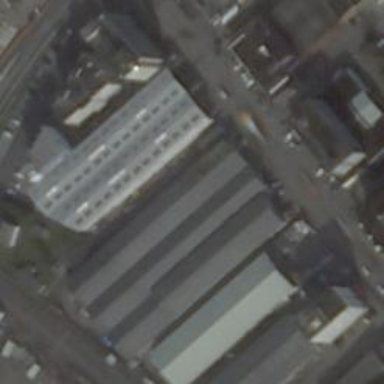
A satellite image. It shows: Industrial building.